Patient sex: F
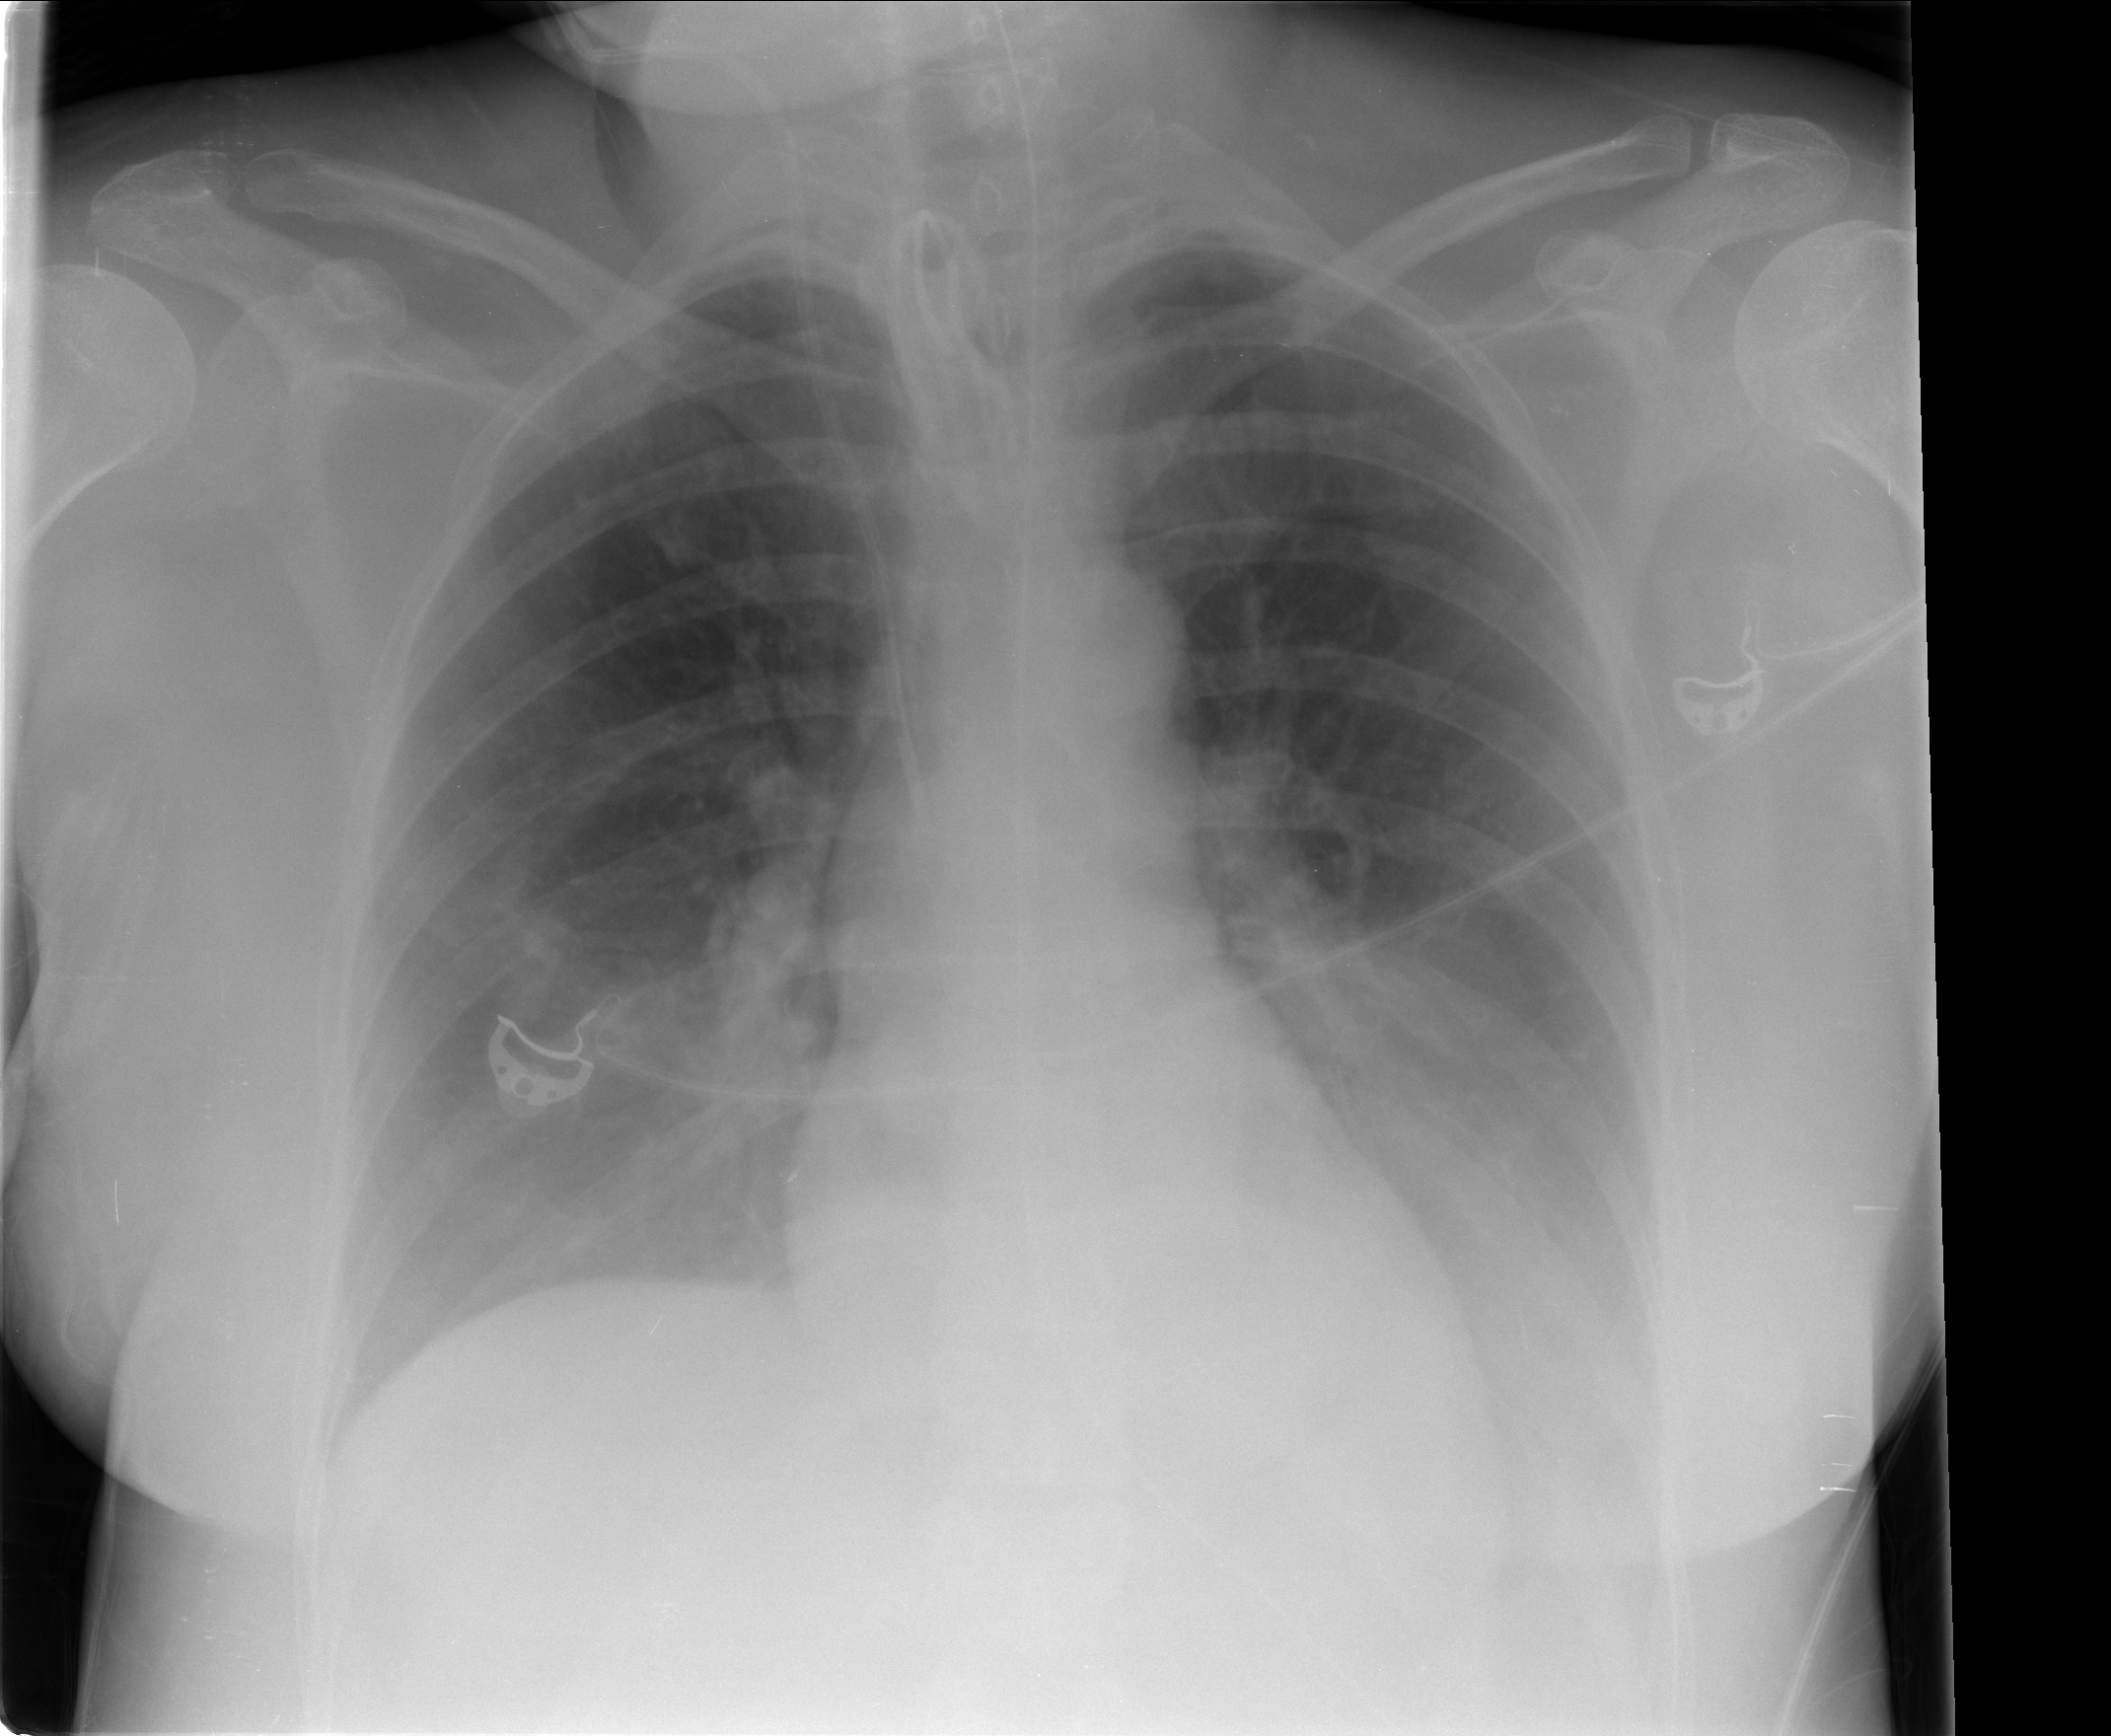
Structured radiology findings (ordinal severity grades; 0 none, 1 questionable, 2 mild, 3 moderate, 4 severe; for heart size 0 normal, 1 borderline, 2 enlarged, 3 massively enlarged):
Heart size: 0
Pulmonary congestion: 2
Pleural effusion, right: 2
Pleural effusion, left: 3
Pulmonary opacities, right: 2
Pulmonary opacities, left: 0
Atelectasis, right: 3
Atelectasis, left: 3